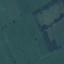
Land use / land cover: Pasture